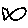
Label: fish